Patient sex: F
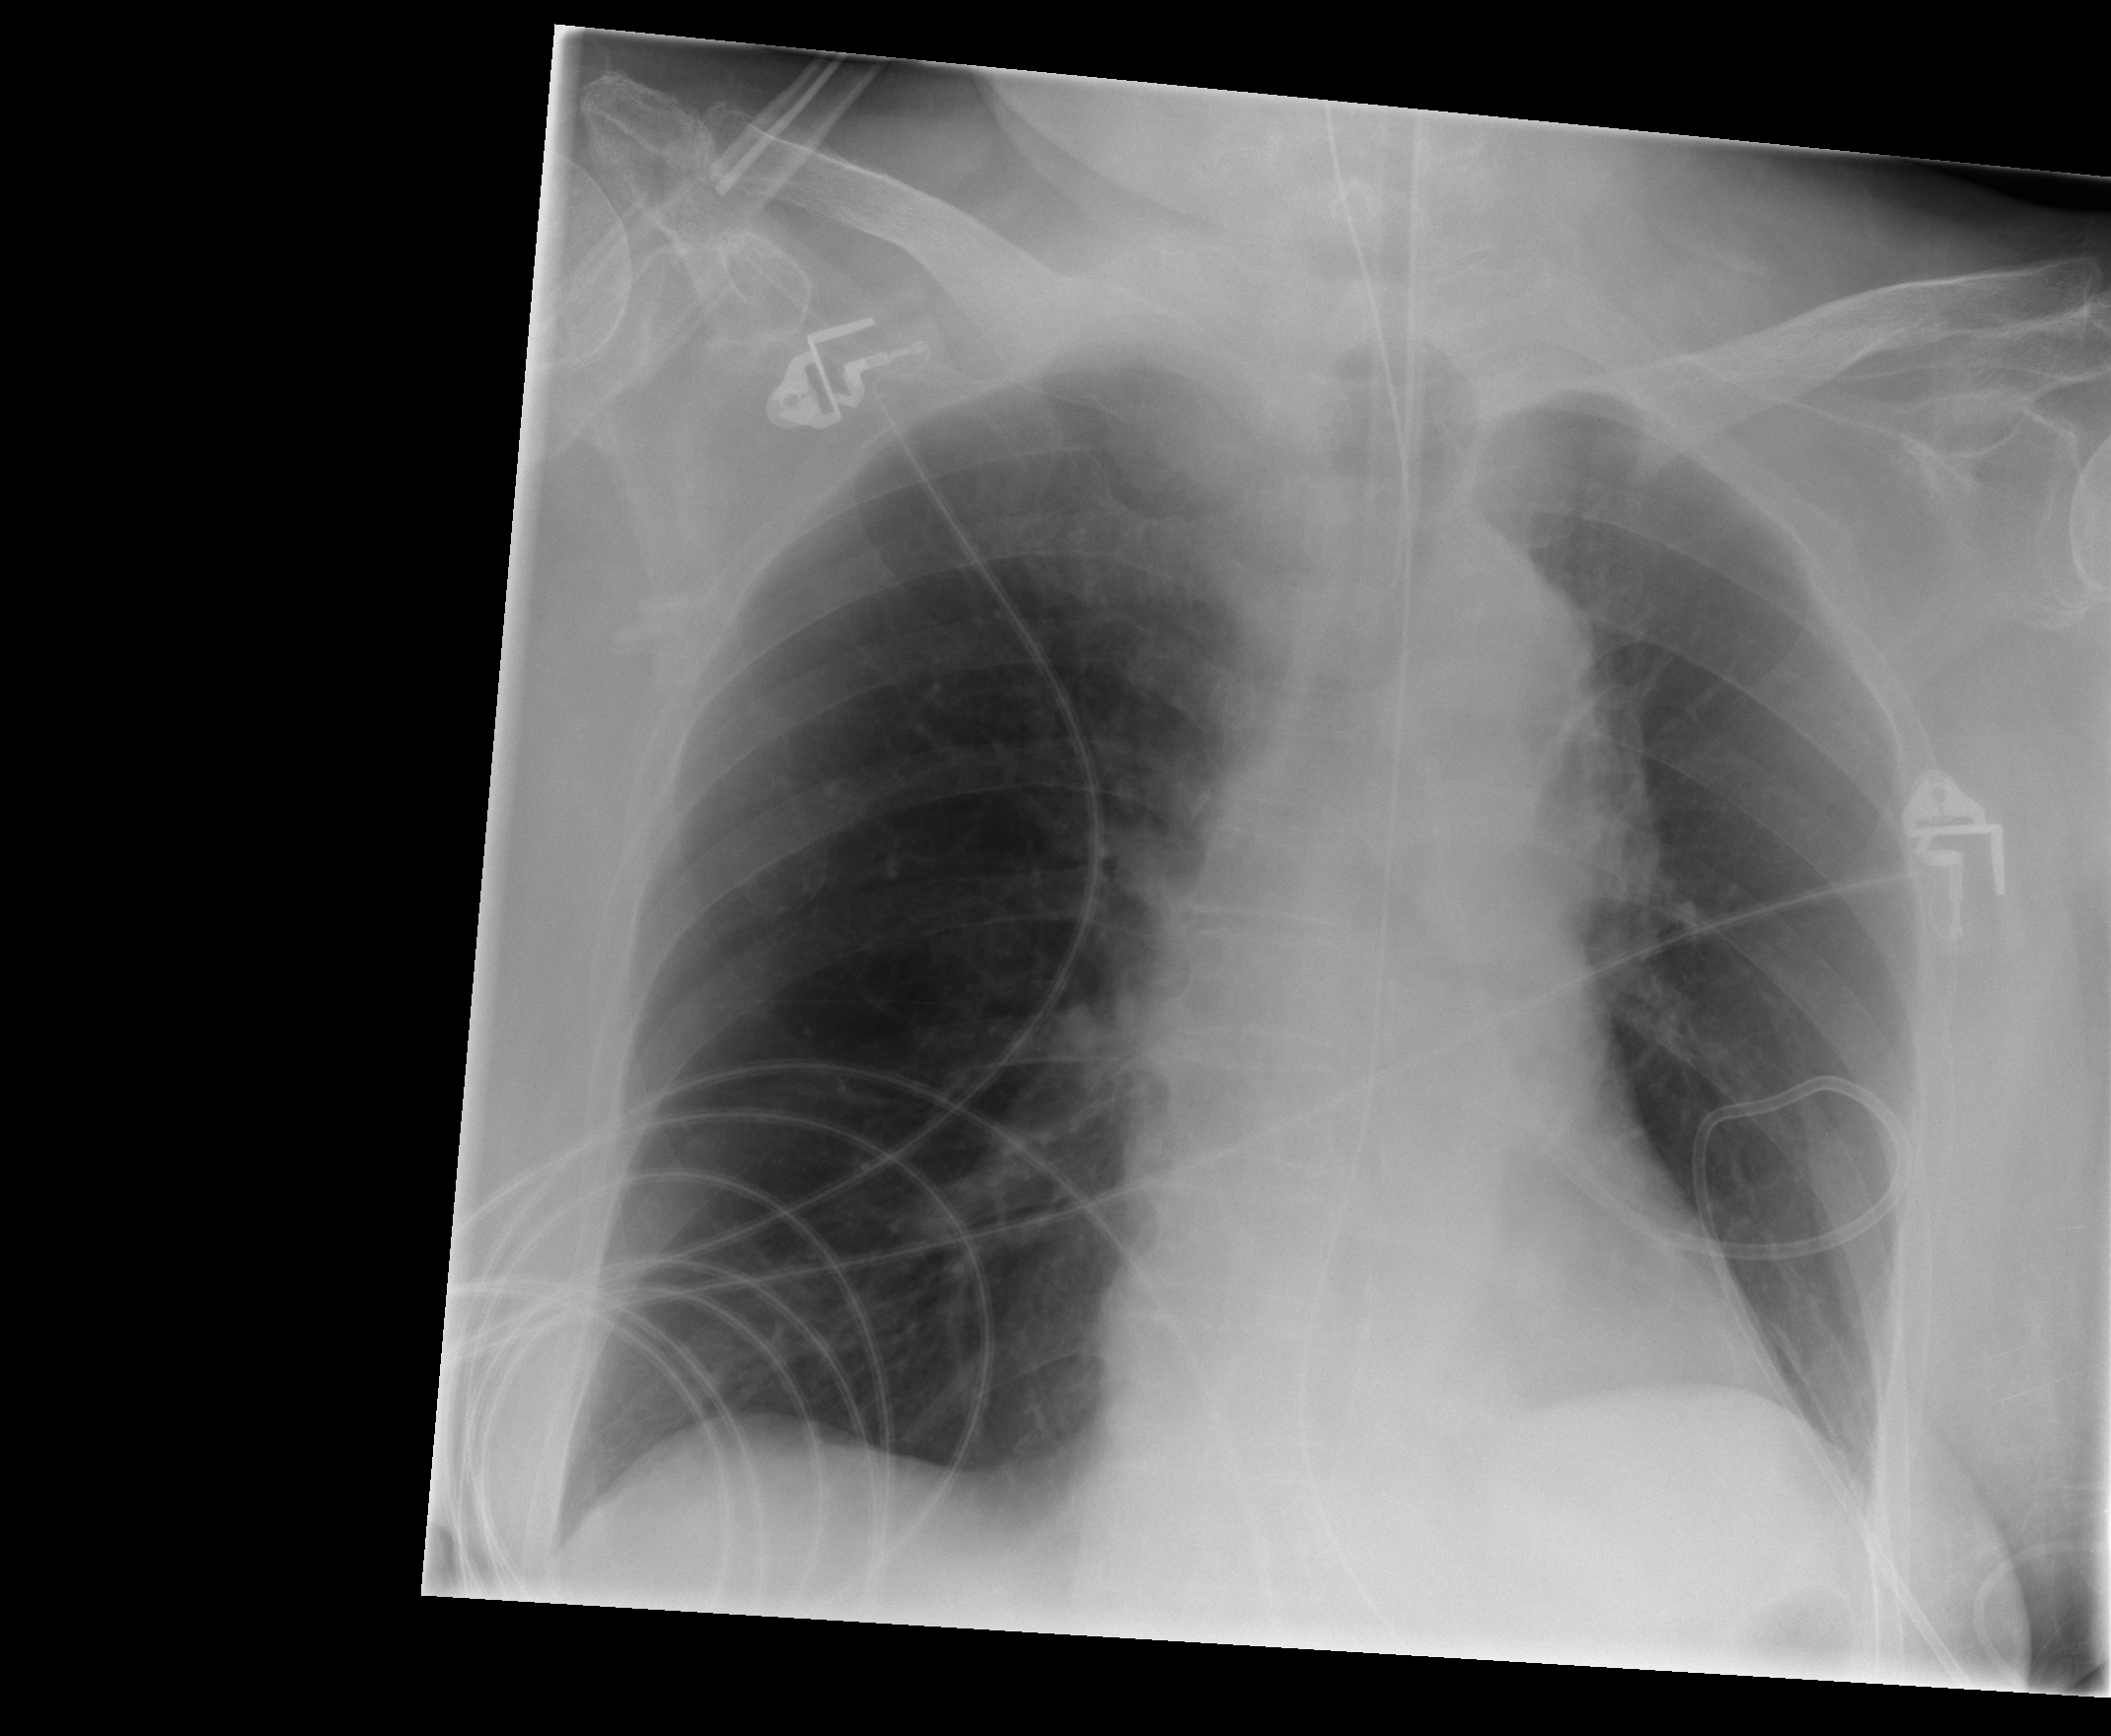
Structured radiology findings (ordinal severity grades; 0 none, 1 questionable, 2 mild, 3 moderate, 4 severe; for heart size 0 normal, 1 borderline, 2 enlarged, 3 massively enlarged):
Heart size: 0
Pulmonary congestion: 0
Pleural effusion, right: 0
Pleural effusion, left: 0
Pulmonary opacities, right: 0
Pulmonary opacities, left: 0
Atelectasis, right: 0
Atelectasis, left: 2